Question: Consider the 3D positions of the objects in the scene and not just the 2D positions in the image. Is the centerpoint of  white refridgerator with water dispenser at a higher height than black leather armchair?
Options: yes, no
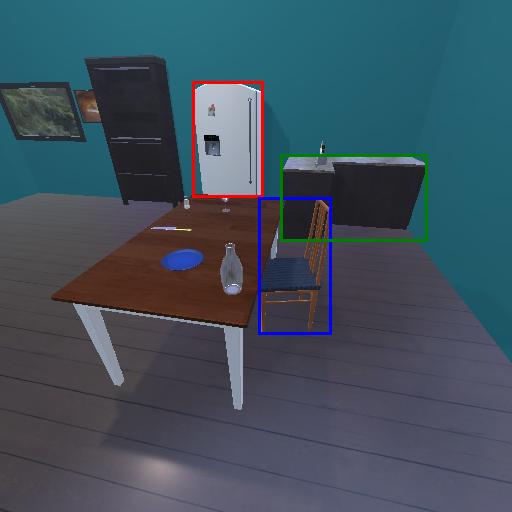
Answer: yes